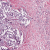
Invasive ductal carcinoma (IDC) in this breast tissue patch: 1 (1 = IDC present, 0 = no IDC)